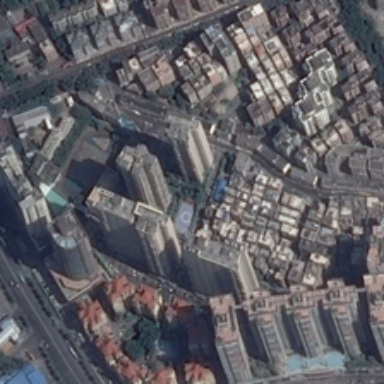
Many buildings and some green trees are in a commercial area .